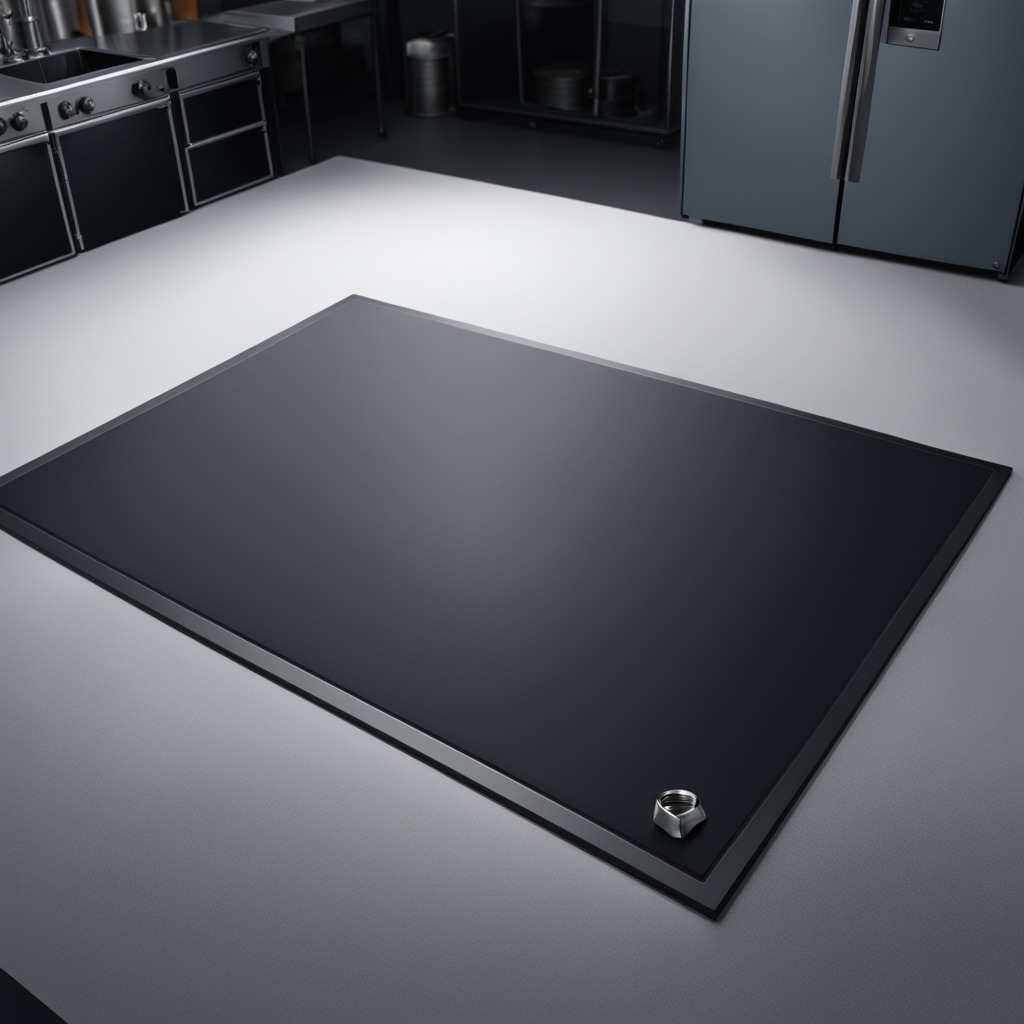
A metal nut is lying on a clean granite tabletop covered with a black rubber mat inside a workshop under bright overhead lighting crisp shadows high clarity worn but beneath the mat